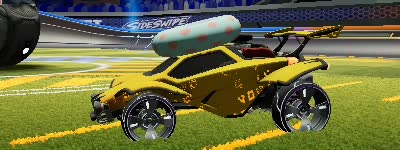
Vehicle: octane